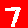
Digit: 7